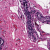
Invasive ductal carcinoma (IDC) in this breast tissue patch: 0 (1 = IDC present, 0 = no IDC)